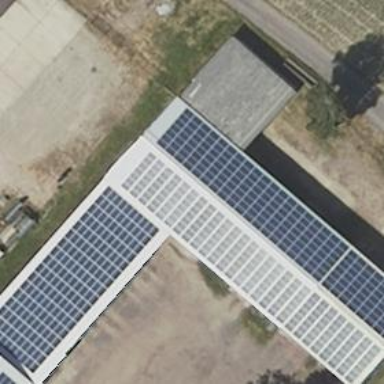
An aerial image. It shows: Solar-powered generator using photovoltaic technology. This small installation generates electricity through solar photovoltaic panels.